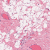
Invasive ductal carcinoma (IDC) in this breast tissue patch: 0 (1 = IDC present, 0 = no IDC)